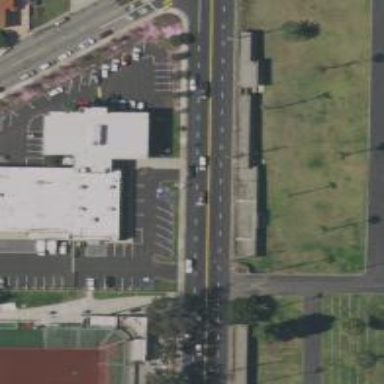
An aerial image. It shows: Secondary road with asphalt surface. There is sidewalk on the left side.